Interaction volume radius: 5 \u00c5
Interaction volume height: 15 \u00c5
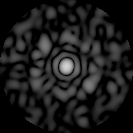
Disorder parameter: 0.889